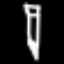
Label: pencil